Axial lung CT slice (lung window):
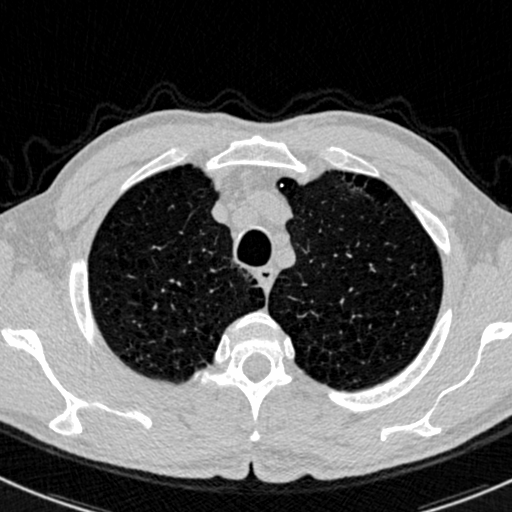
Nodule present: no